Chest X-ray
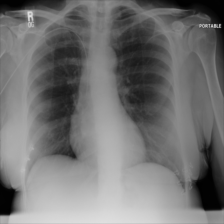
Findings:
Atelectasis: negative
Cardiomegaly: negative
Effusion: negative
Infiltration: negative
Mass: negative
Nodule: negative
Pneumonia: negative
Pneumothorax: negative
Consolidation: negative
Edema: negative
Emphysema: negative
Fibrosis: negative
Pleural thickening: negative
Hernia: negative